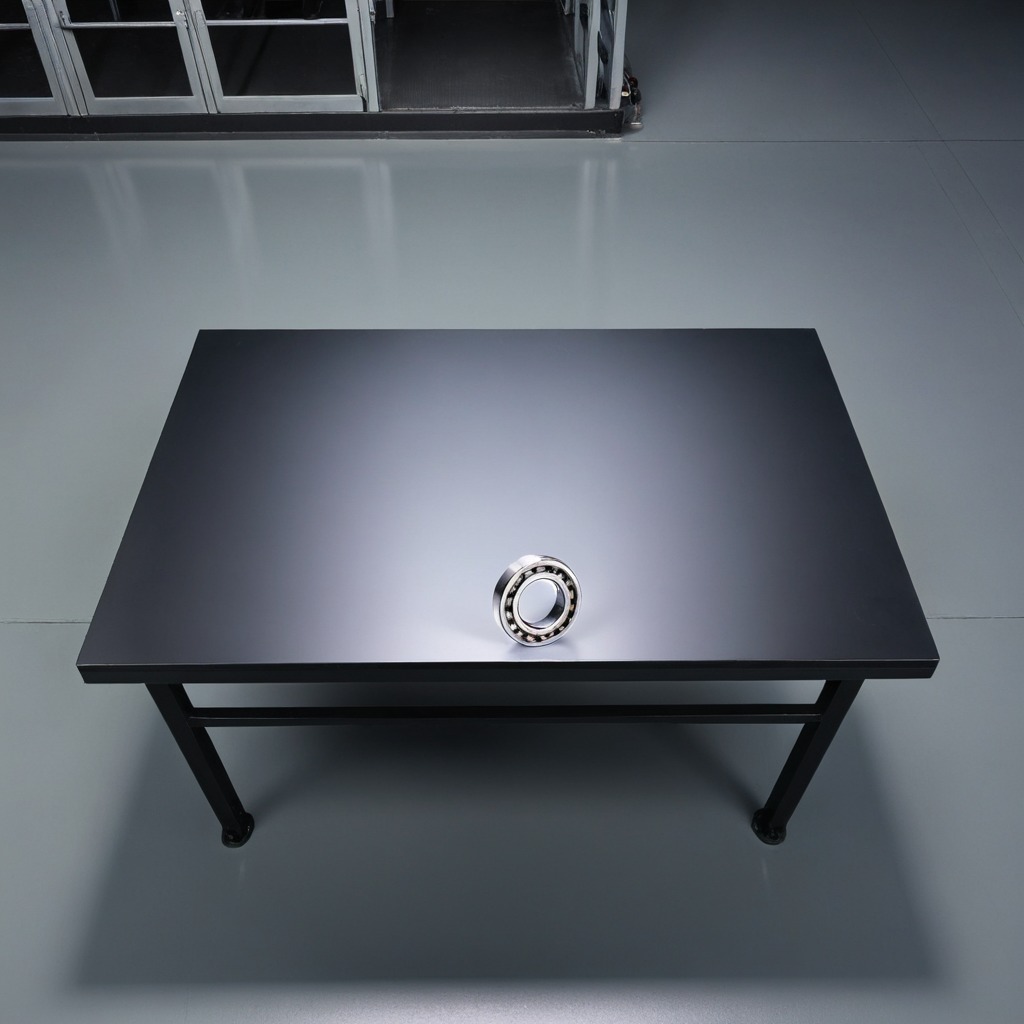
A metal ball bearing is lying on a clean empty table in a basement in the evening soft directional lighting on the tabletop realistic grain studio-quality clarity centered framing